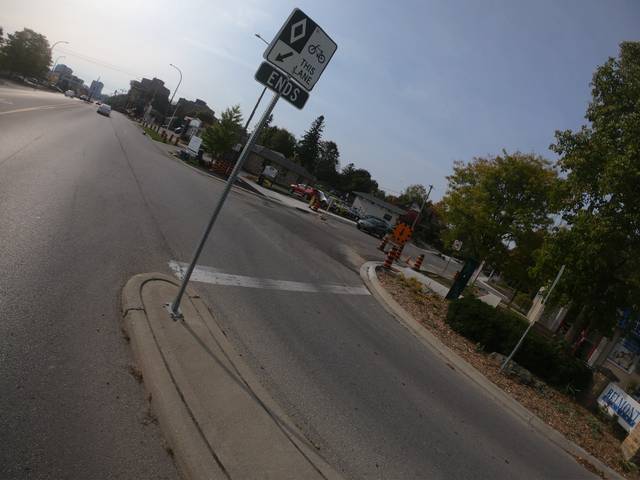
Region: Canada
Coordinates: 43.453, -80.518